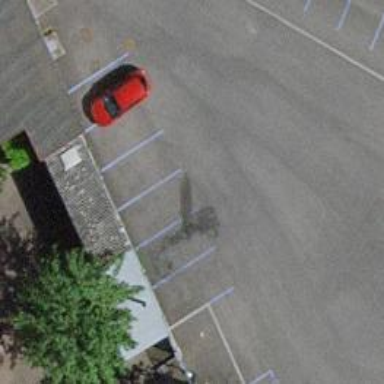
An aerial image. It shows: Bicycle parking facility.